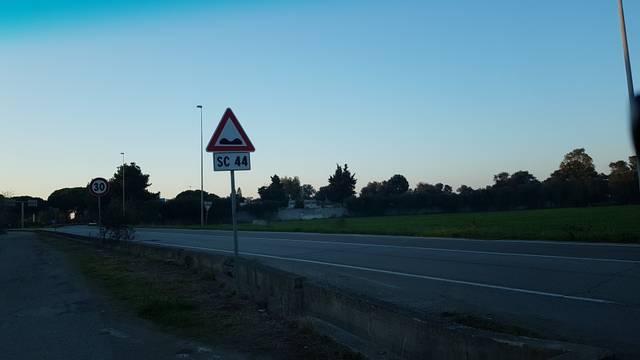
Region: Italy
Coordinates: 40.656, 17.93